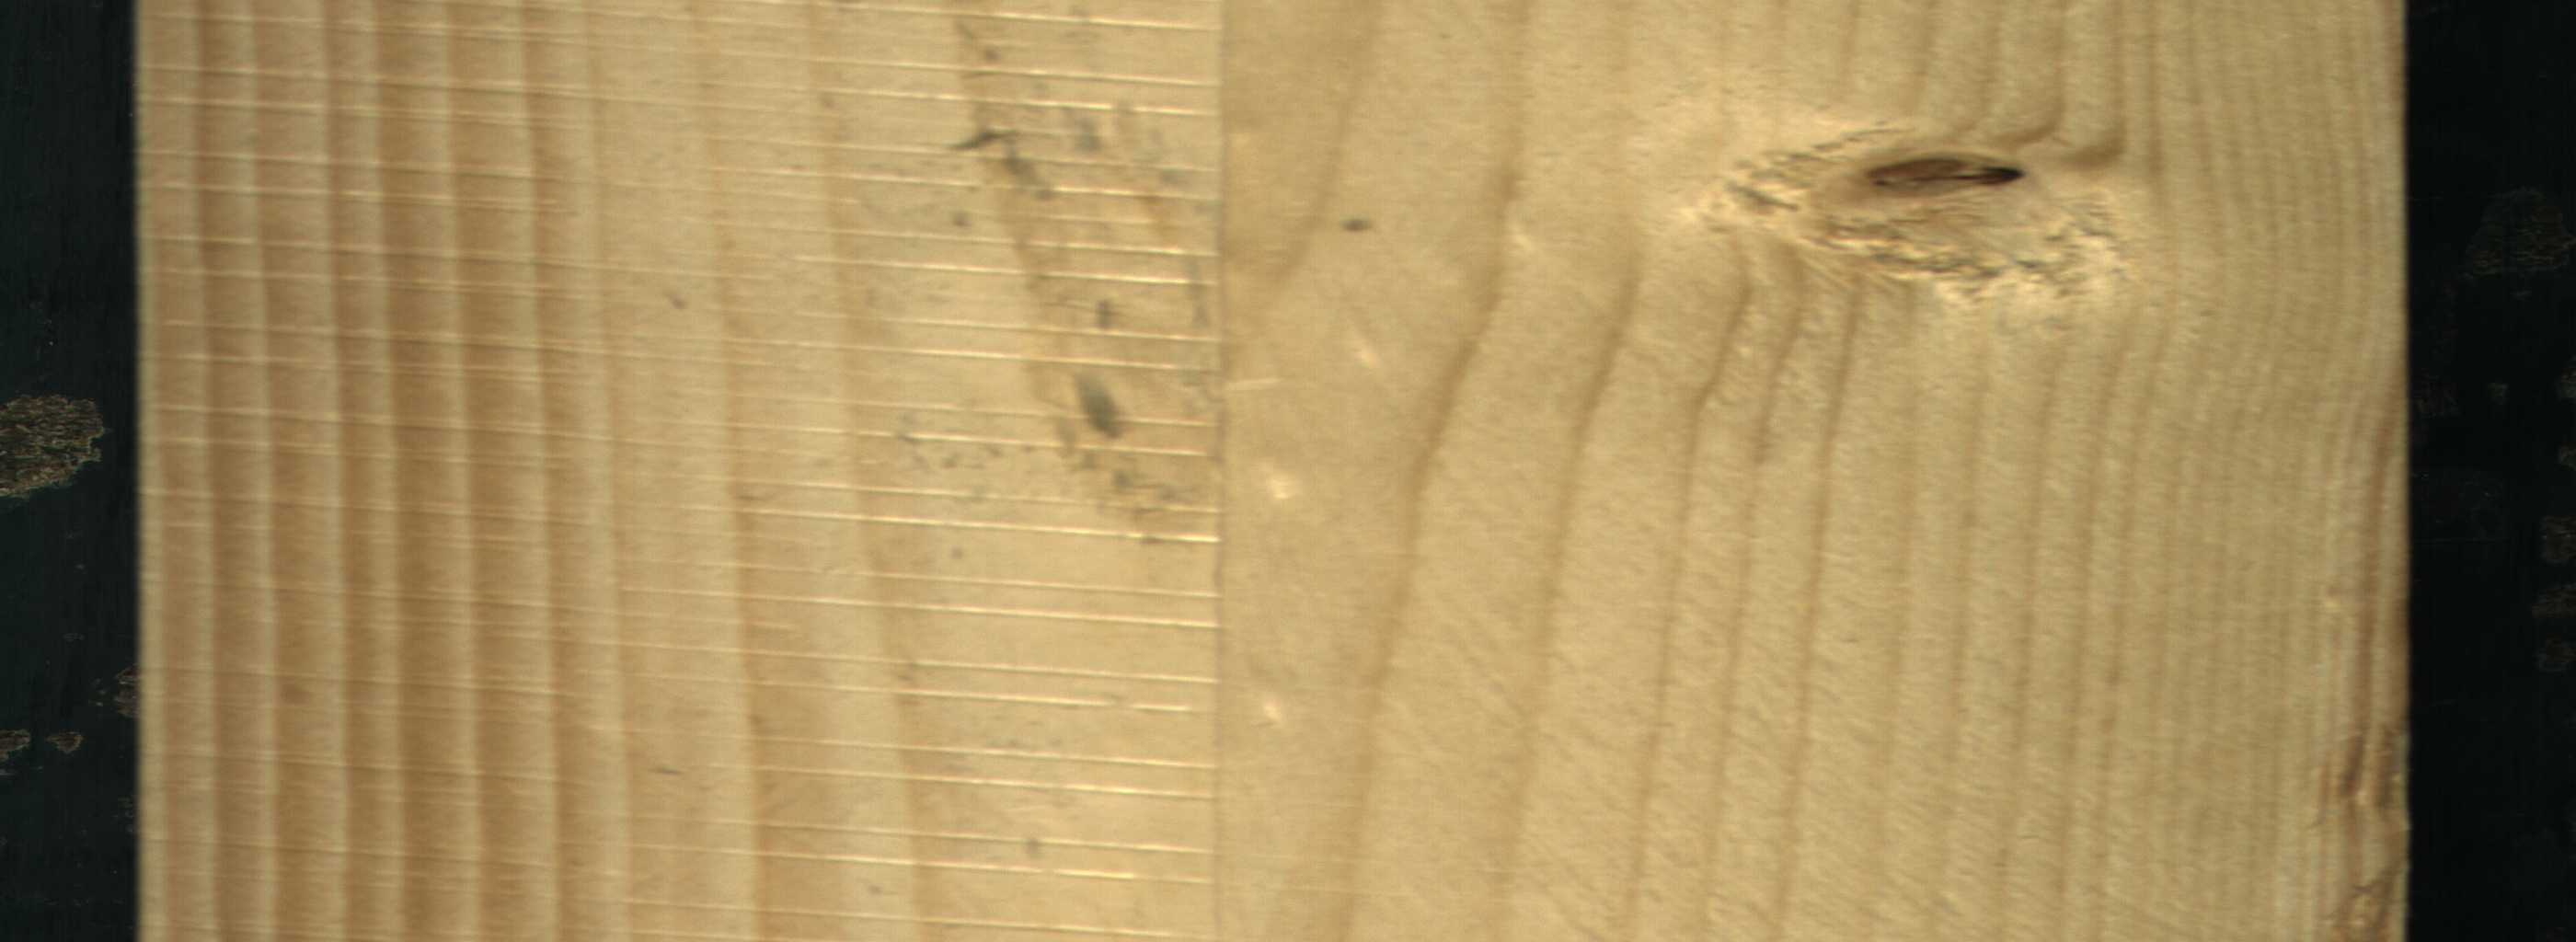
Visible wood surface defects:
knot_with_crack
Dead_Knot